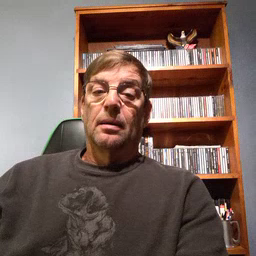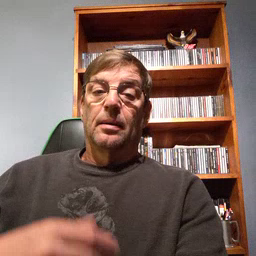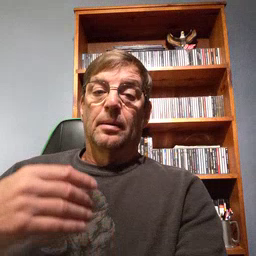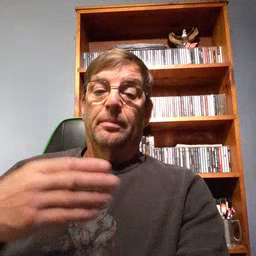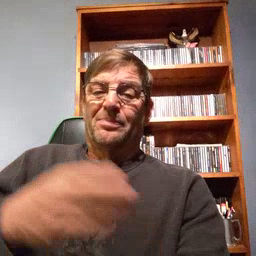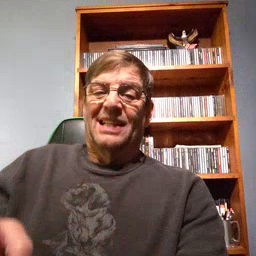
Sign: beside